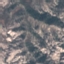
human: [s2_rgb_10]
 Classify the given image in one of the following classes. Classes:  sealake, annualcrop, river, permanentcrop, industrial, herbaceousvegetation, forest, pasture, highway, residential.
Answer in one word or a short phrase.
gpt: HerbaceousVegetation